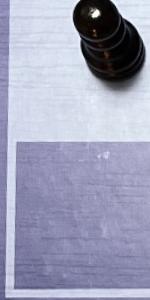
Label: Empty